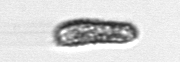
Label: Pseudochattonella_farcimen